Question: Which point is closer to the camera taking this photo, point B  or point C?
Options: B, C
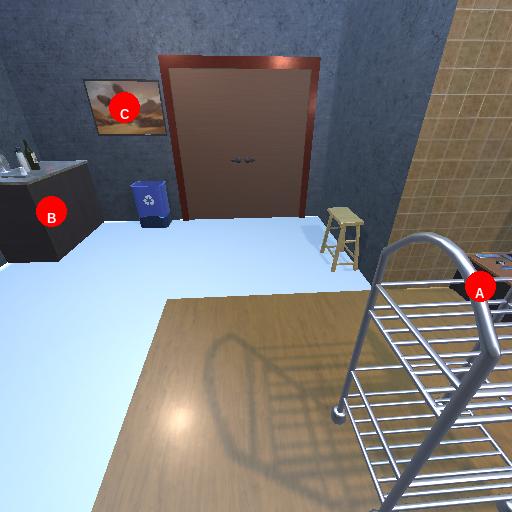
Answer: B